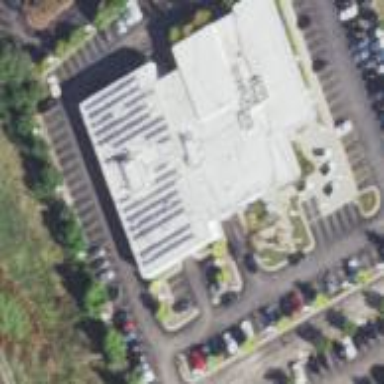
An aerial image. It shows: Commercial building with car shop.